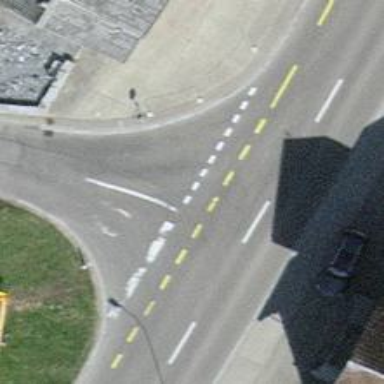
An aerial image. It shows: Stop road.